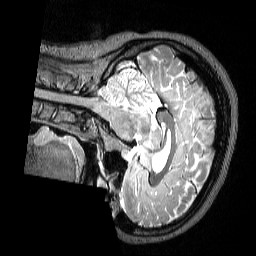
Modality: T2w
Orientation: sagittal
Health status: healthy
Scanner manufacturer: siemens
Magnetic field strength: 3 T
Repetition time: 4.8 s
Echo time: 0.452 s